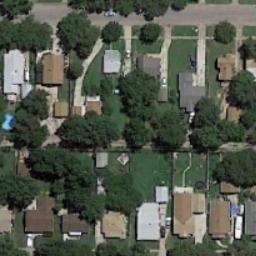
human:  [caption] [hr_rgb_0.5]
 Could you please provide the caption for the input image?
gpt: The medium residential area has lots of neatly arranged houses and some trees are among these houses .

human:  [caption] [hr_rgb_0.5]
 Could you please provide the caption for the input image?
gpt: Houses in medium-sized residential areas are built on either side .

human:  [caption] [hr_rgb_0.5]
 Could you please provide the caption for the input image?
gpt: There are many trees in the middle residential area .

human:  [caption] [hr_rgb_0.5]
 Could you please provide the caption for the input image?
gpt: The medium residential is on the grass next to some trees .

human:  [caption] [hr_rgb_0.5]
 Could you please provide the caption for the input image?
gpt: There are some green trees and brown buildings on the medium residential area .